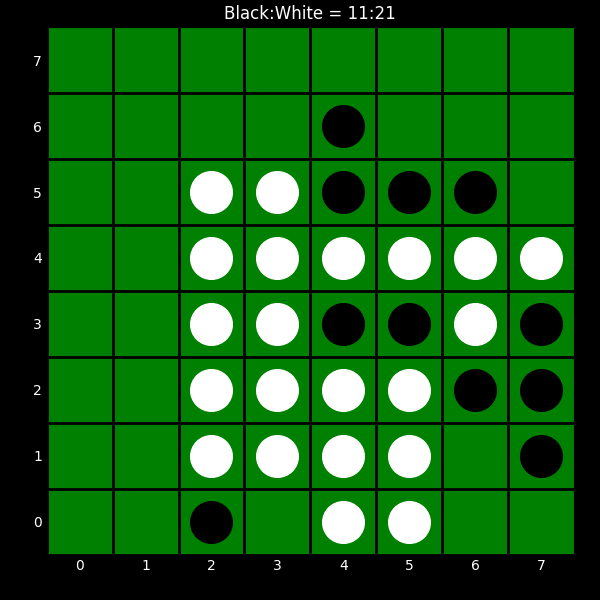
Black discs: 11
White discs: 21